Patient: sex M, age 57
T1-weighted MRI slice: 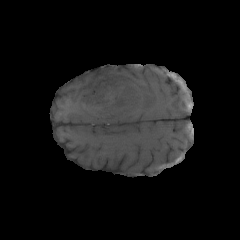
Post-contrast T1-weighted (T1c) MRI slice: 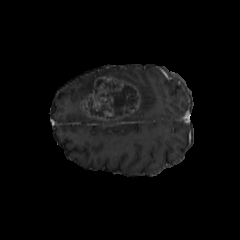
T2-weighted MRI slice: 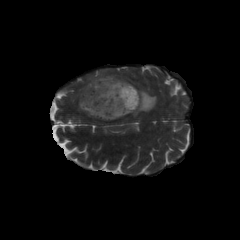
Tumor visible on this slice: yes
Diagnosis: Glioblastoma, IDH-wildtype
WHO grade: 4